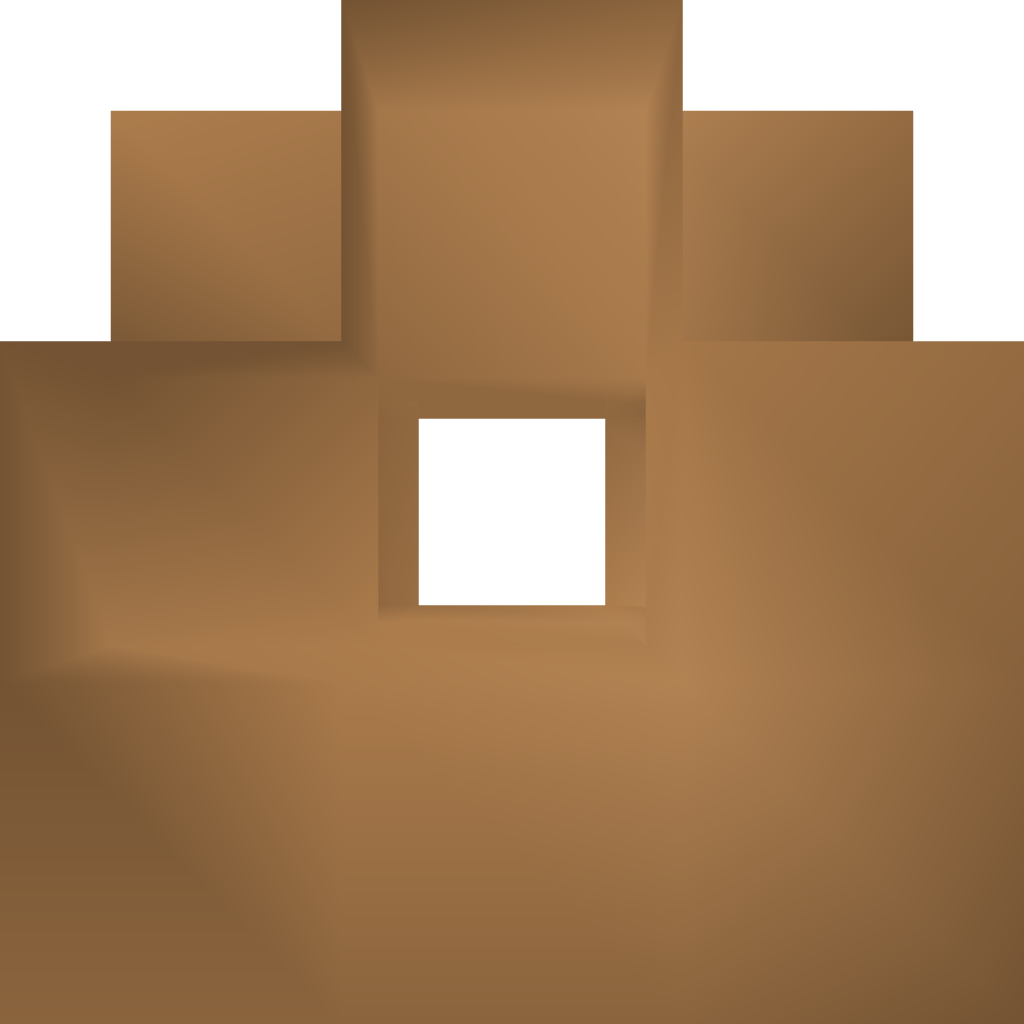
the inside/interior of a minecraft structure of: Nether Reactor Light Piece